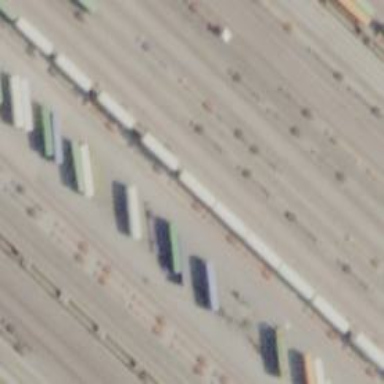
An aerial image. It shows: Intermodal railway yard.